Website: home-depot
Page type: account-dashboard
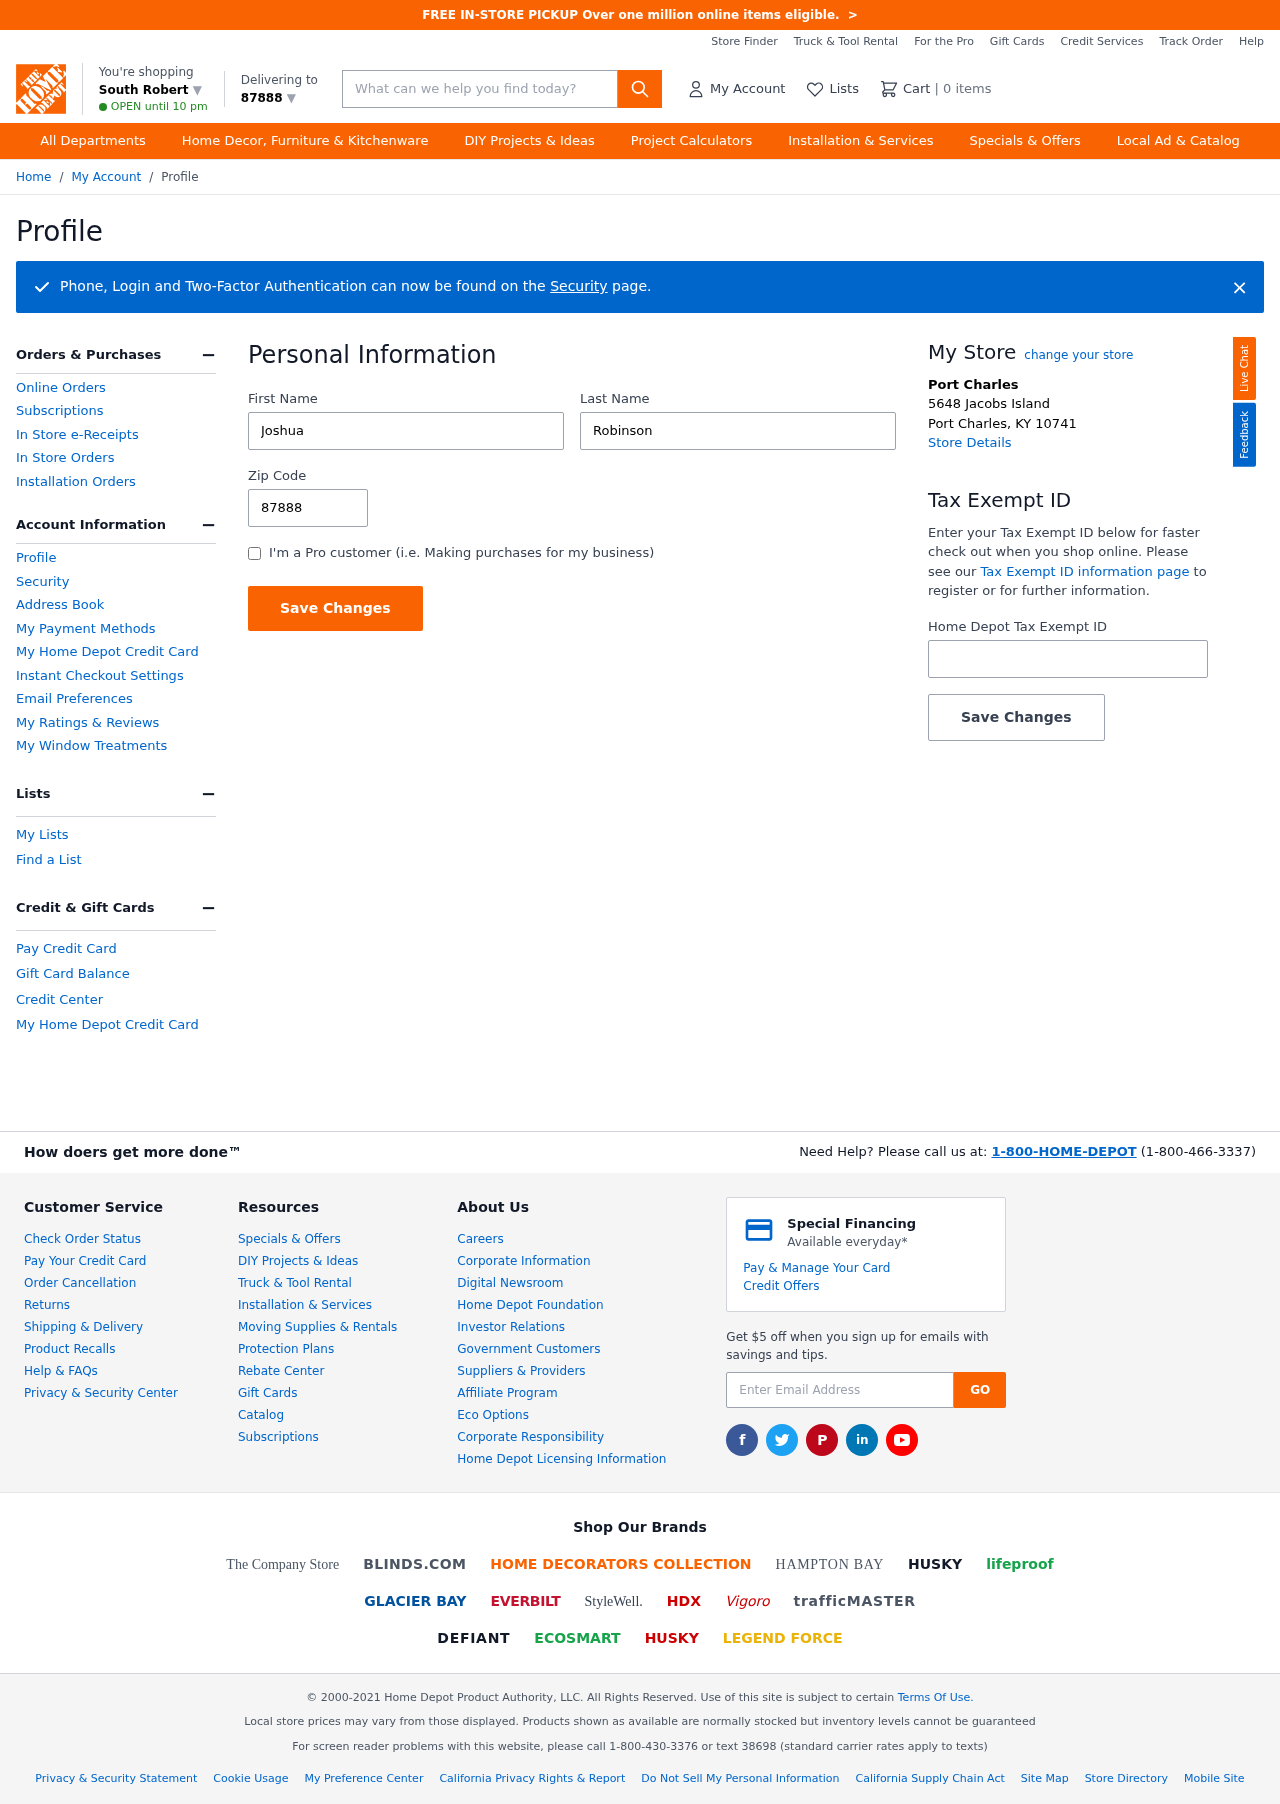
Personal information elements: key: PII_CITY
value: South Robert ▼
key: PII_FIRSTNAME
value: Joshua
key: PII_LASTNAME
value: Robinson
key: PII_LOCATION1_CITY
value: Port Charles
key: PII_LOCATION1_CITY_STATE_ZIP
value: Port Charles, KY 10741
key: PII_LOCATION1_STREET
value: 5648 Jacobs Island
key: PII_POSTCODE
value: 87888 ▼
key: PII_POSTCODE
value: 87888
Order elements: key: ORDER_NUM_ITEMS
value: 0
Search elements: key: HEADER_SEARCH
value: What can we help you find today?